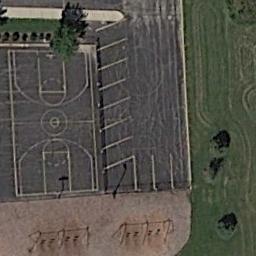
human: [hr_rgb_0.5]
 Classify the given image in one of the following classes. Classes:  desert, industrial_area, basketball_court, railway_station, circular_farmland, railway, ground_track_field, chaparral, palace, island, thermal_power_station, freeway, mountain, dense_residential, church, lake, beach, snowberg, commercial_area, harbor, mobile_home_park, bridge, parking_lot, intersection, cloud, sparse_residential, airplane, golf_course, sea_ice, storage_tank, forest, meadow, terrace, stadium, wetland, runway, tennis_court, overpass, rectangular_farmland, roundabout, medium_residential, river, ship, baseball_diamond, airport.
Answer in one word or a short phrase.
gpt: basketball_court